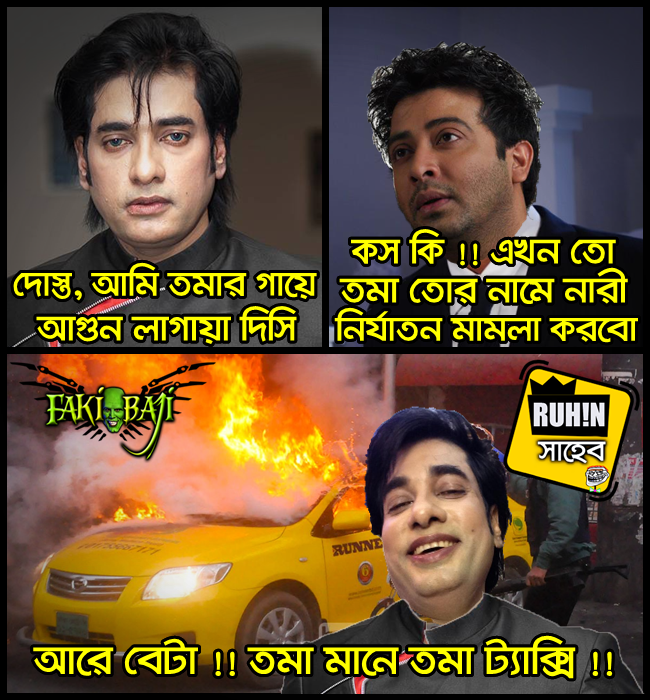
Caption: দোস্ত, আমি তমার গায়ে আগুন লাগায়া দিসি কস কি!! এখন তো তমা তোর নামে নারী নির্যাতন মামলা করবো আরে বেটা!! তমা মানে তমা ট্যাক্সি!!
Label: non-hate